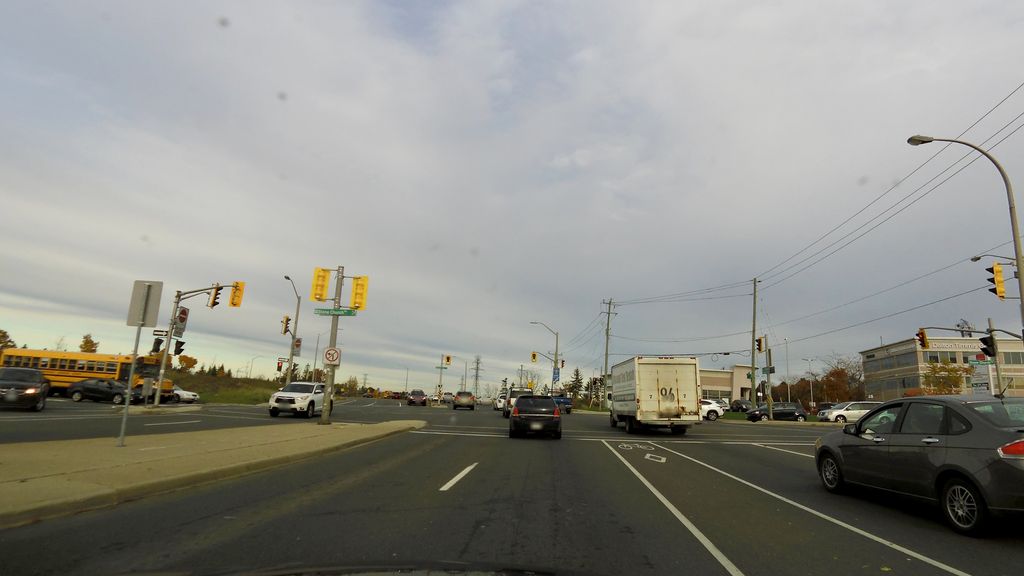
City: hamilton